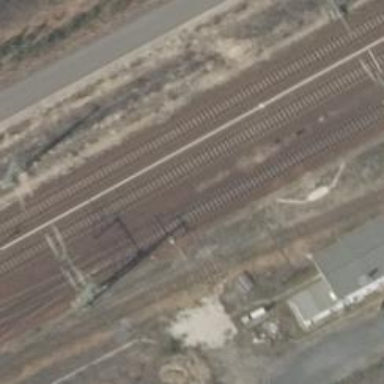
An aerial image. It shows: Railway switch.